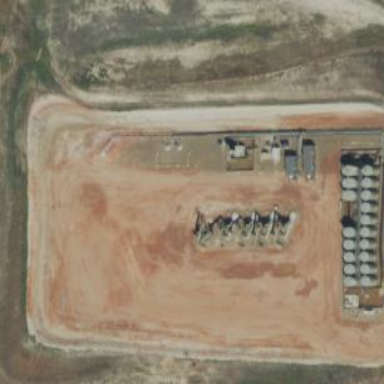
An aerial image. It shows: Petroleum well.